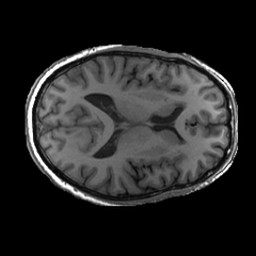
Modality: T1w
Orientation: axial
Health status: ill
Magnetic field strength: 3 T